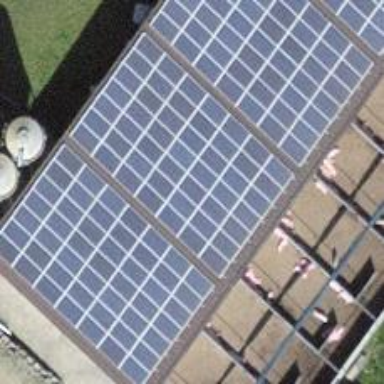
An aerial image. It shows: Solar photovoltaic panel generator.